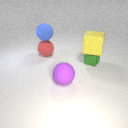
large red rubber sphere below large blue rubber sphere